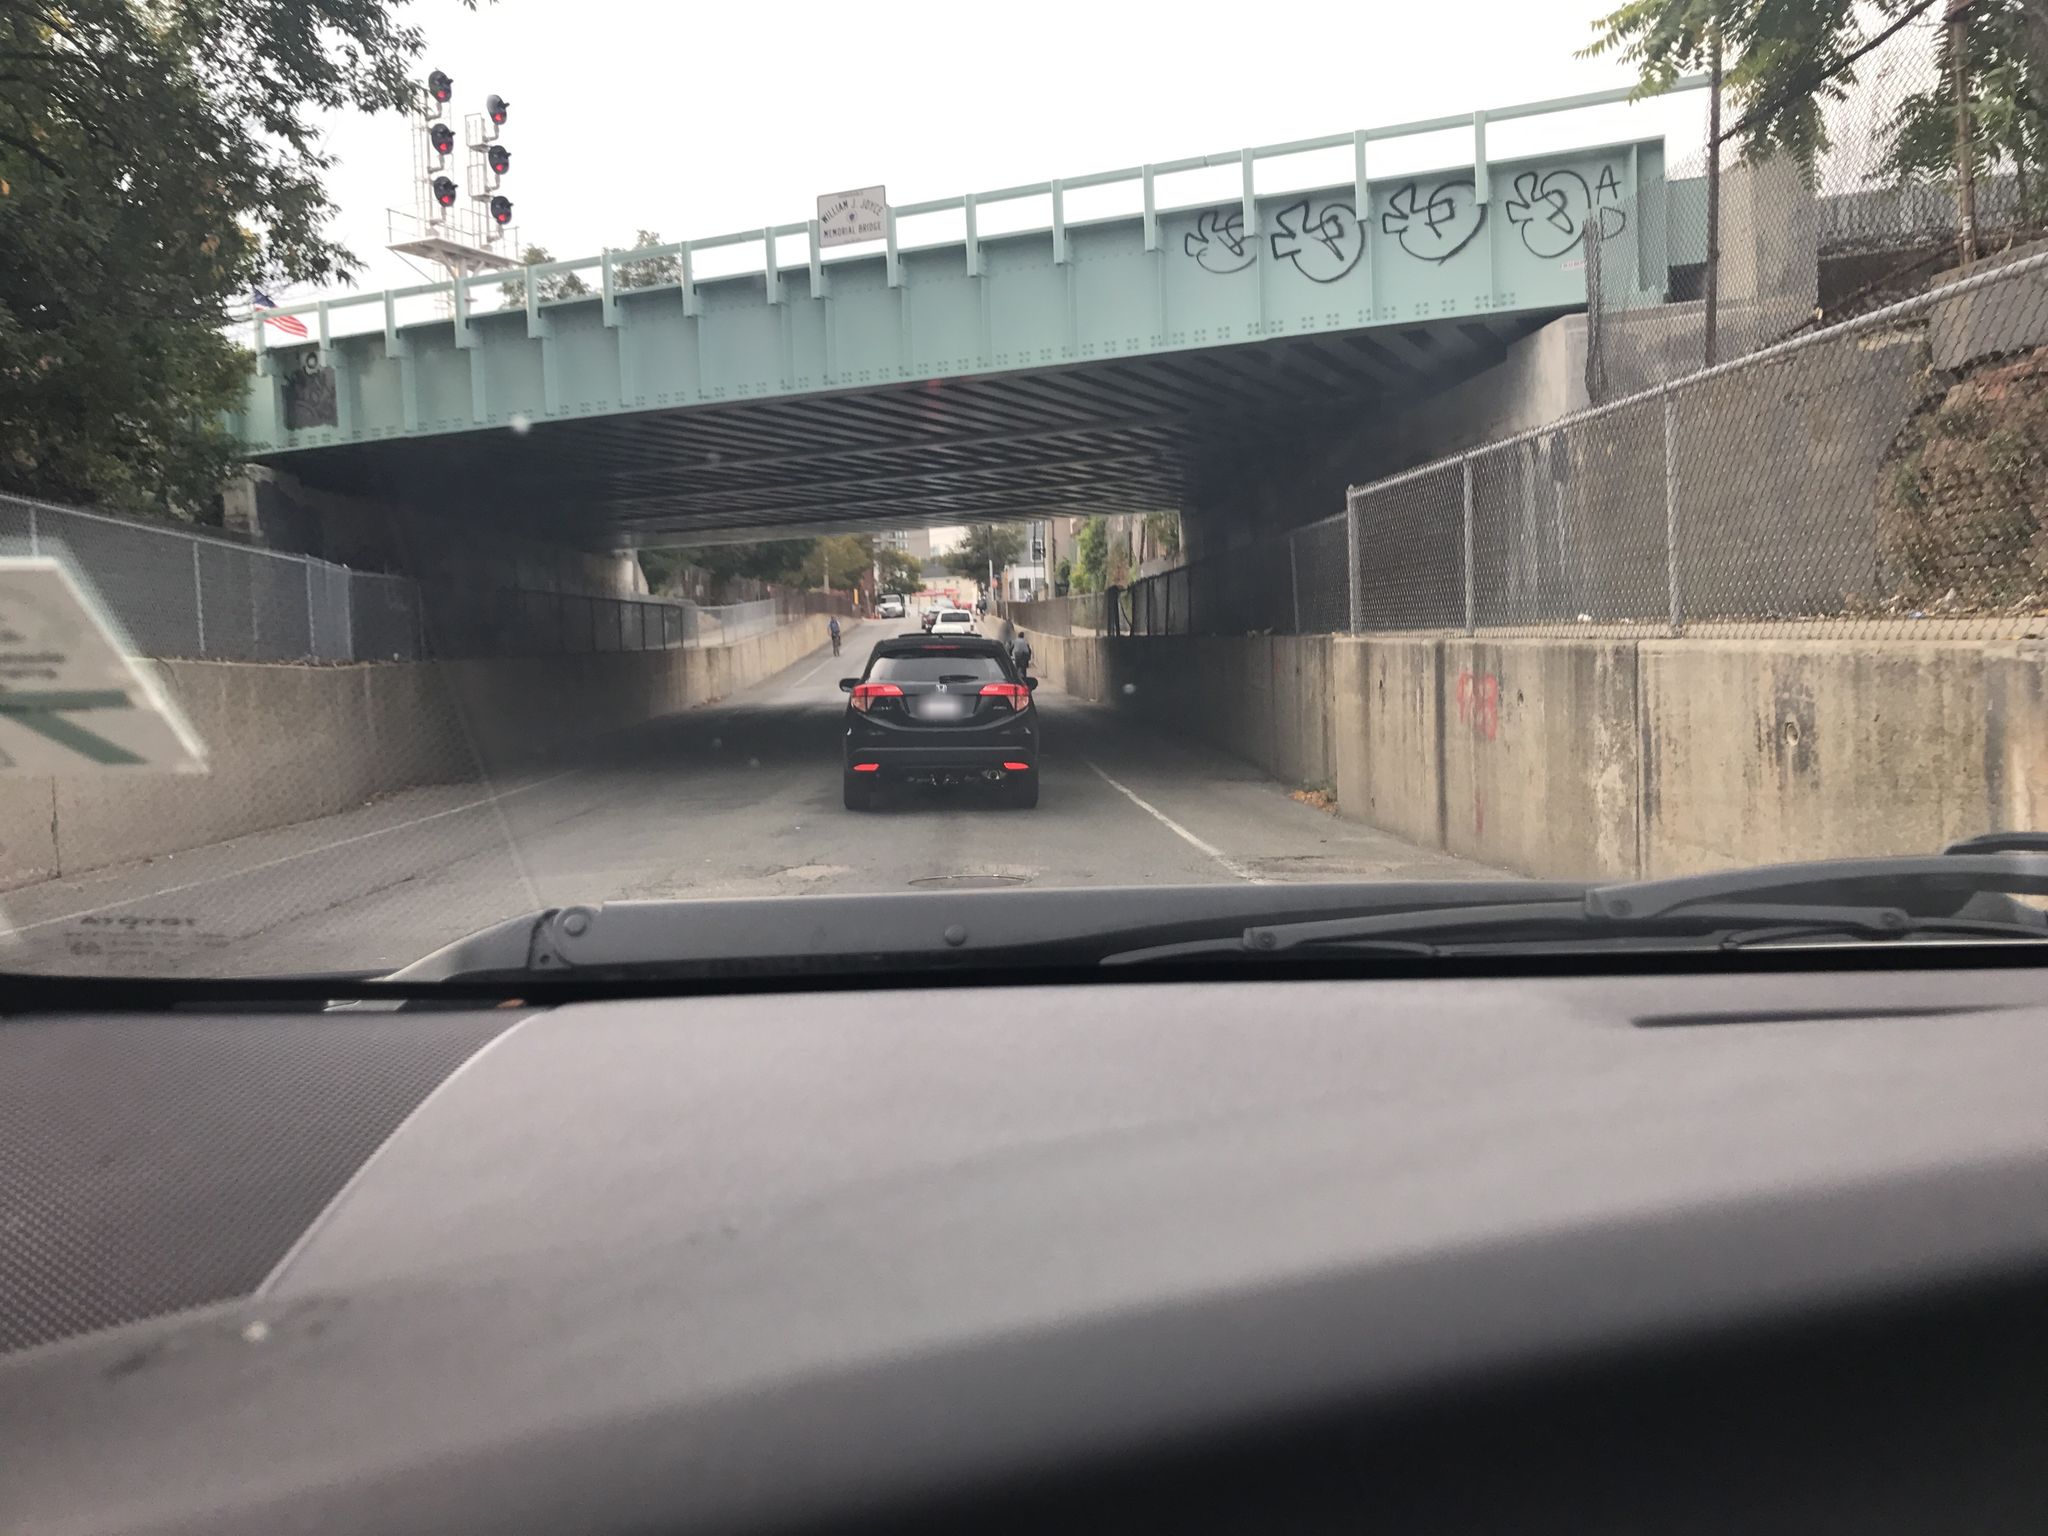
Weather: snowy
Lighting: day
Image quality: slightly poor
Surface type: driving surface
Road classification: footway
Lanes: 2
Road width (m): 15.2
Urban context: urban centre
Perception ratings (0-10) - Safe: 0.51, Lively: 1.62, Beautiful: 0.73, Boring: 3.21, Depressing: 3.05, Wealthy: 1.16